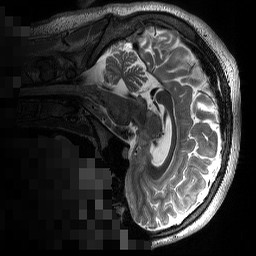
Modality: T2w
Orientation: sagittal
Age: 18
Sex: male
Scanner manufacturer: siemens
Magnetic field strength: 3 T
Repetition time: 3.39 s
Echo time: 0.39 s